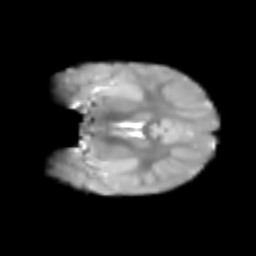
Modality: T2w
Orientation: coronal
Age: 7
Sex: male
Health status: healthy